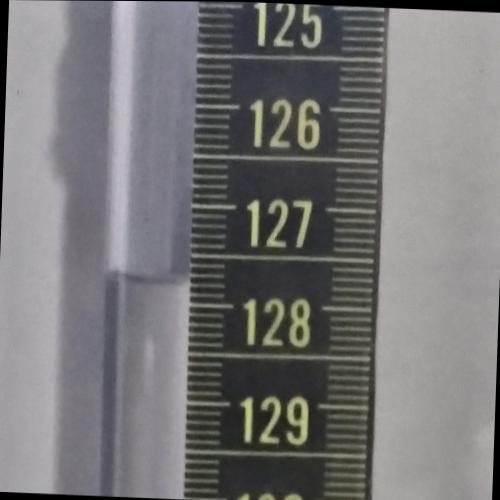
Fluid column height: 127.8 cm